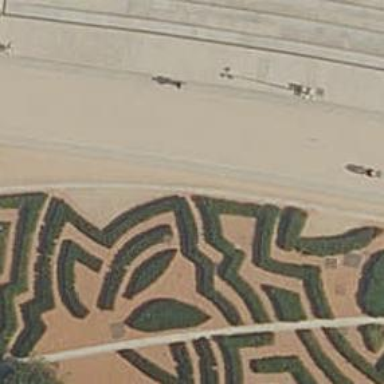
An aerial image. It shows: Hedge acting as barrier.